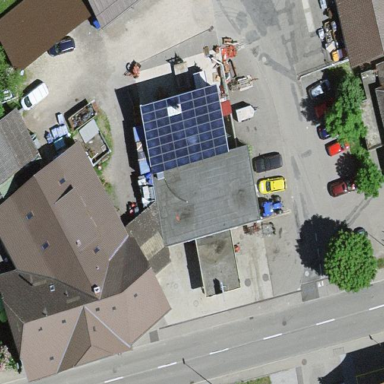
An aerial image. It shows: View of roof of building.